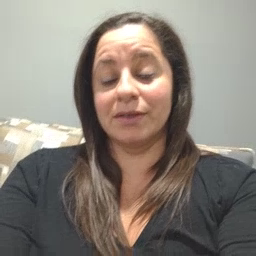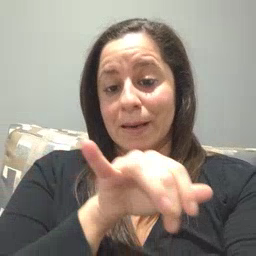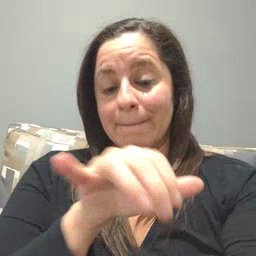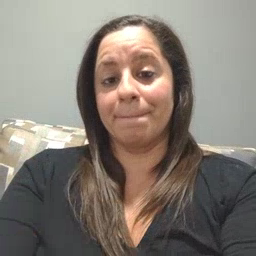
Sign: same